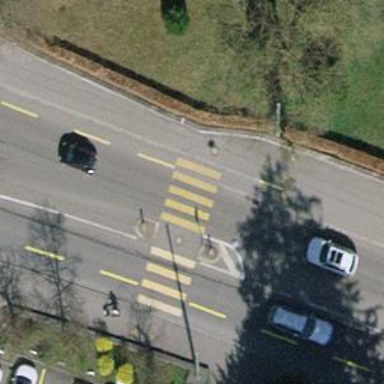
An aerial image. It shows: Traffic calming island.